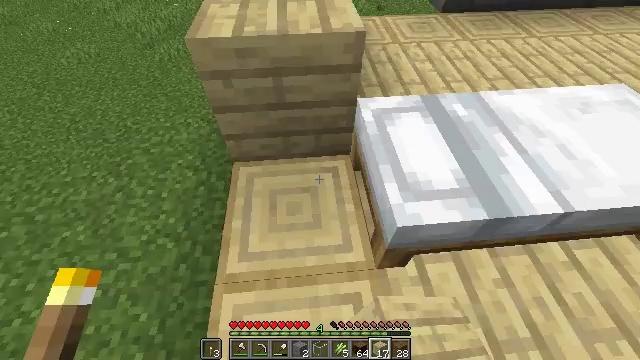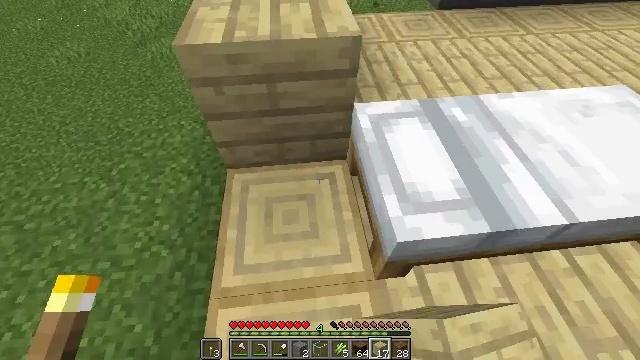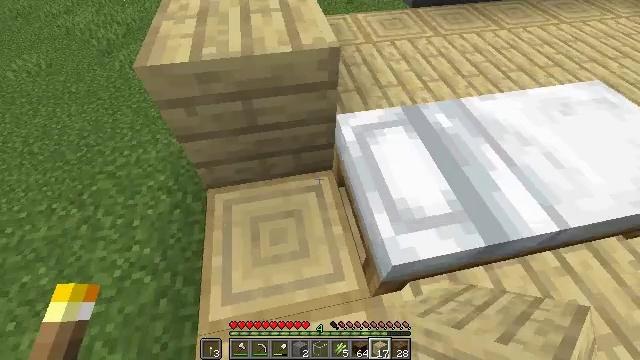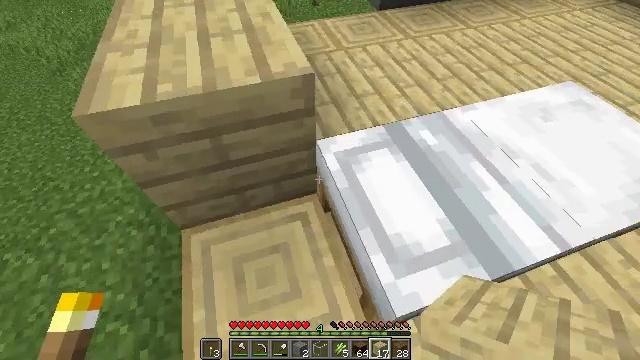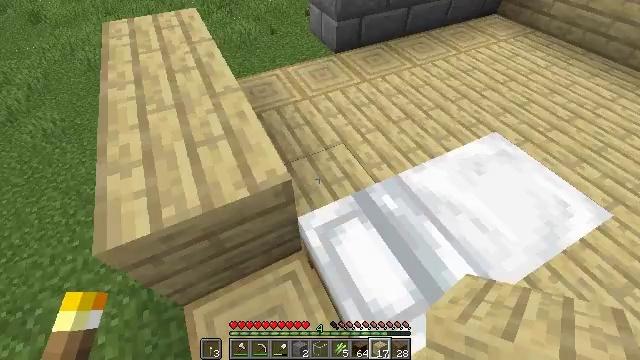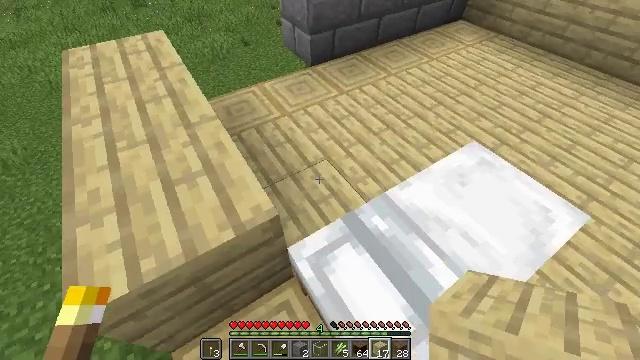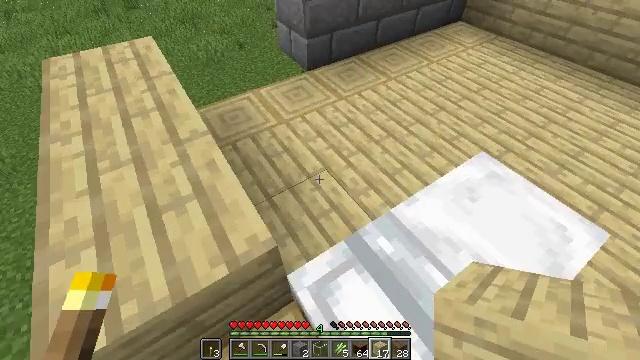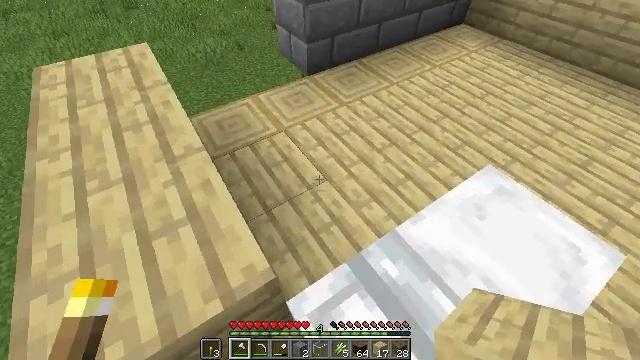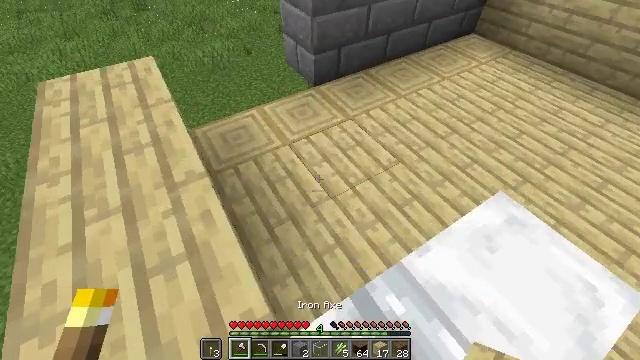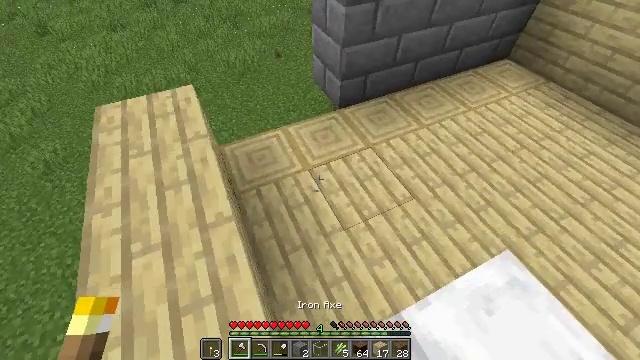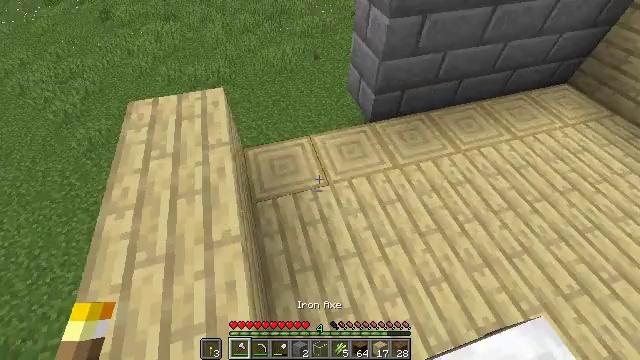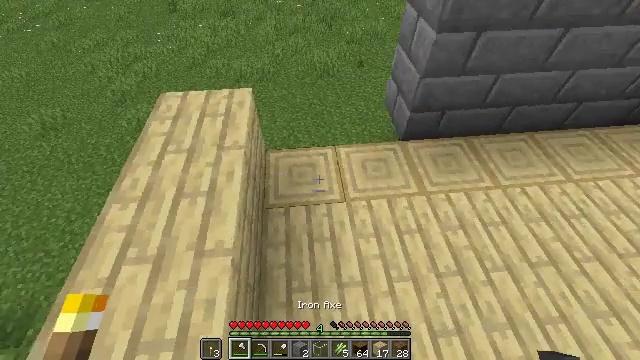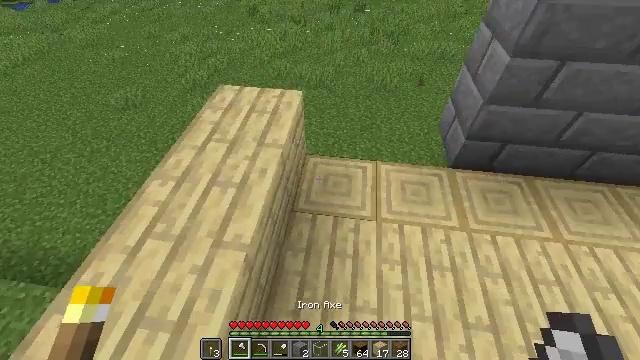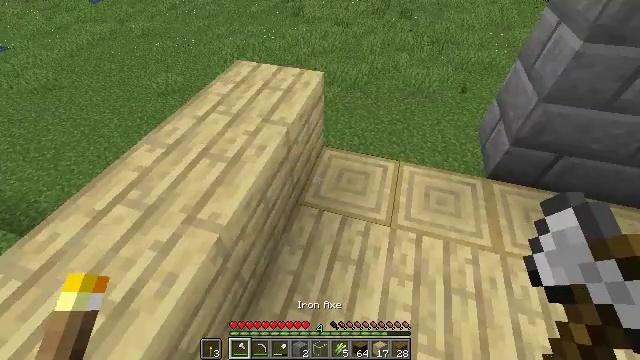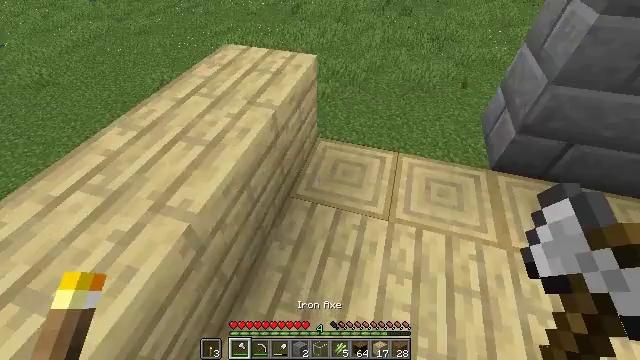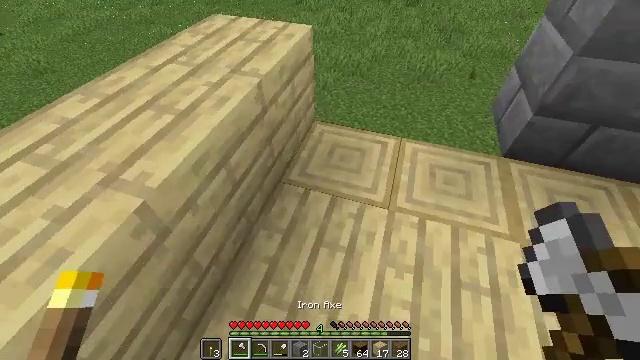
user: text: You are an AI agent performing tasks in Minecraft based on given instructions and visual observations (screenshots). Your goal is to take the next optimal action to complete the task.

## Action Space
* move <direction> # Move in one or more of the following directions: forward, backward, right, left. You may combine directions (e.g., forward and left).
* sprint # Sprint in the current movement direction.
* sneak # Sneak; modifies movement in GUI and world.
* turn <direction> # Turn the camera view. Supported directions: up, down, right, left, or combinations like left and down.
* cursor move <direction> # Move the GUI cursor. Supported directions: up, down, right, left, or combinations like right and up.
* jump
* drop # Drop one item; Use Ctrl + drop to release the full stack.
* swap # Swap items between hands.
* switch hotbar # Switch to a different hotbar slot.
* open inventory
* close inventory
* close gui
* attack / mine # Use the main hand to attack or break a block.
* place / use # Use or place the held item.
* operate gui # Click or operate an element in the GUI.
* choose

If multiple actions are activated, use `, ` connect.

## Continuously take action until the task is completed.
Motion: motion action
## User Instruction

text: Collect the stripped birch log by attacking it.
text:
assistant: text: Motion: move forward, turn right
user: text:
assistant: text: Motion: move forward, turn right
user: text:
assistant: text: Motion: move forward, turn right
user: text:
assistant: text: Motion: move forward, turn right and up
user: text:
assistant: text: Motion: move forward, turn right
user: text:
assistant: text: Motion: move forward
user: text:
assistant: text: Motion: move forward, switch to hotbar 1
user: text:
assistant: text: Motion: move forward, turn left, switch to hotbar 1
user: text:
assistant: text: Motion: move forward, turn left and down, switch to hotbar 1
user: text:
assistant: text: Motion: move forward and move right, turn left
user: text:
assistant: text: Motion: move forward and move right, turn left
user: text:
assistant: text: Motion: move forward and move right, turn left and up
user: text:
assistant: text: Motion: move forward, turn left and up
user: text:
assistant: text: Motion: move forward
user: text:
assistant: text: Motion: move forward, turn left and down
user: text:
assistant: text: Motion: move forward, turn down
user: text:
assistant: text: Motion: move forward, turn down
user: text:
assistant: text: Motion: move forward, turn right and down
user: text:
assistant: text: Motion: move forward, turn right and down
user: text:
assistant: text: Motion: move forward, turn right and down, attack / mine
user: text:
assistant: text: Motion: move forward and move left, turn right and down, attack / mine
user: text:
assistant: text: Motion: move forward and move left, turn right and down, attack / mine
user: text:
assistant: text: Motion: move forward and move left, turn right and down, attack / mine
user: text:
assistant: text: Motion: move forward and move left, turn right and down, attack / mine
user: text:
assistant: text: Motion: turn right and down, attack / mine
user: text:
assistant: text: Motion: turn right and down, attack / mine
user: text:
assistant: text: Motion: turn right and down, attack / mine
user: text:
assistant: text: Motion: turn right, attack / mine
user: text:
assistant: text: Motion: turn right, attack / mine
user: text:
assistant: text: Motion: turn right, attack / mine